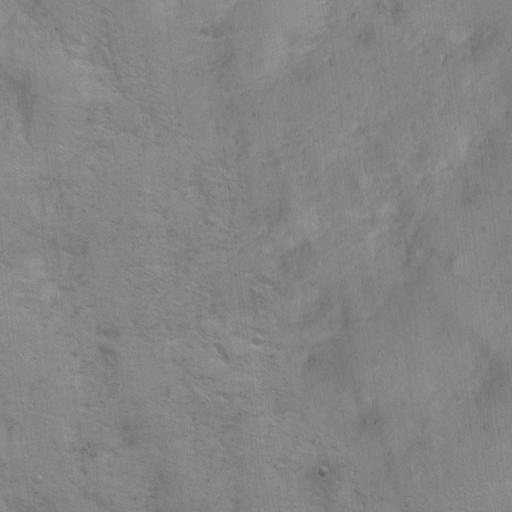
Classes present: Background